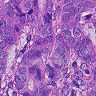
Metastatic tissue present: yes